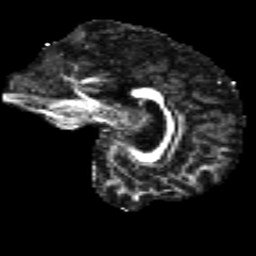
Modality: FA
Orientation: sagittal
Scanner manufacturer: siemens
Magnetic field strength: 3 T
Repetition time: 4.16 s
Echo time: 0.0806 s